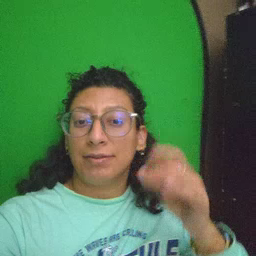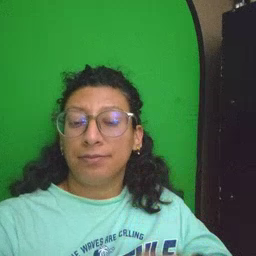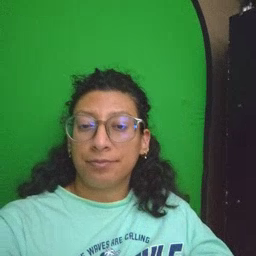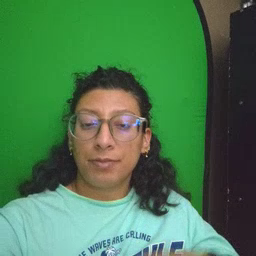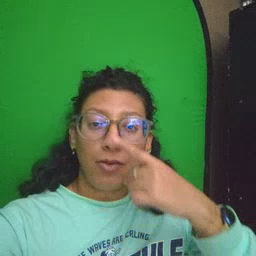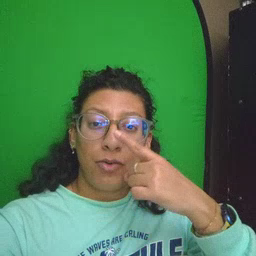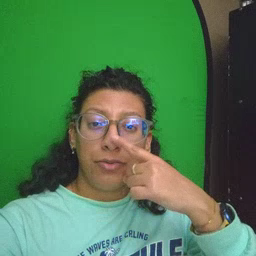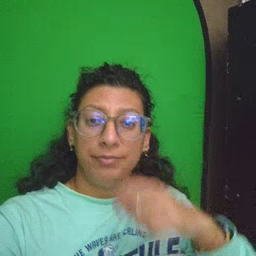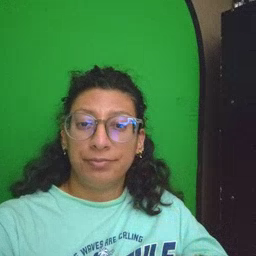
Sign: nose